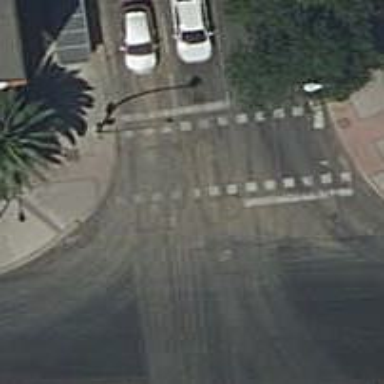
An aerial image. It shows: Uncontrolled footway crossing with markings.